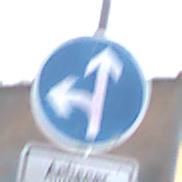
Verkehrszeichen: VorgeschriebeneFahrtrichtungGeradeausOderLinks
Zusatzzeichen unten: PersonengruppenFrei2
Umgebung: Outdoor, Suburban
Tageszeit: MorningAfternoon
Wetter: PartlyCloudy
Licht: Natural
Jahreszeit: NotSpecified
Kontrast: HighContrast